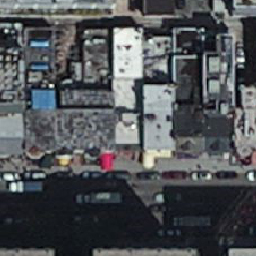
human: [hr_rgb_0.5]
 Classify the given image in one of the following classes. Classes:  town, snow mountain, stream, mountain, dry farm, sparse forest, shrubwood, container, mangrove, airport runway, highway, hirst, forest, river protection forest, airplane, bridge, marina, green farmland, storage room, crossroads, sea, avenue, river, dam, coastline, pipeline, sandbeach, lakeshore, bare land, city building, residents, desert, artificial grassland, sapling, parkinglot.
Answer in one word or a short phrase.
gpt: city building